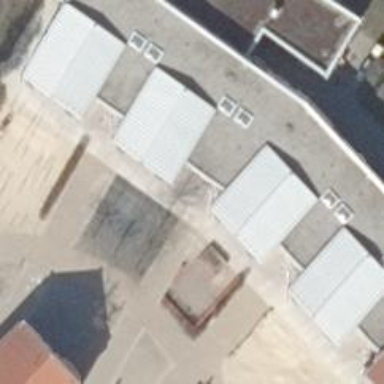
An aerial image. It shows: School building.